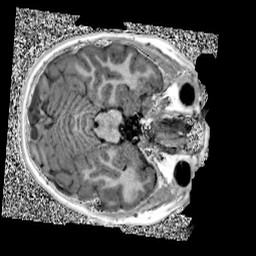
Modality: UNIT1
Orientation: axial
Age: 12
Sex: female
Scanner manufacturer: siemens
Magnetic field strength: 3 T
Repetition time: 4 s
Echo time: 0.00299 s